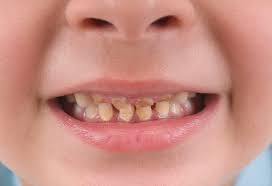
Condition: Tooth Discoloration